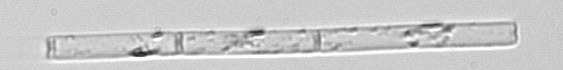
Label: Leptocylindrus